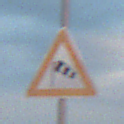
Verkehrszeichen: SeitenwindVonLinks
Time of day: SunriseSunset
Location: Outdoor (Beach)
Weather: PartlyCloudy
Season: NotSpecified
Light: Natural